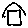
Label: house